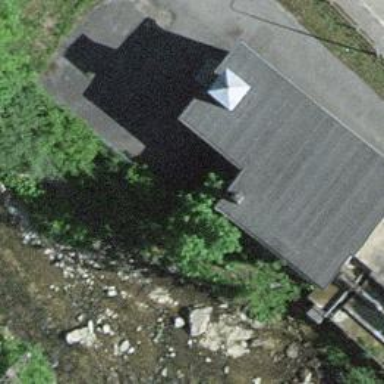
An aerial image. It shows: Hydro power generator.